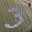
Label: 3